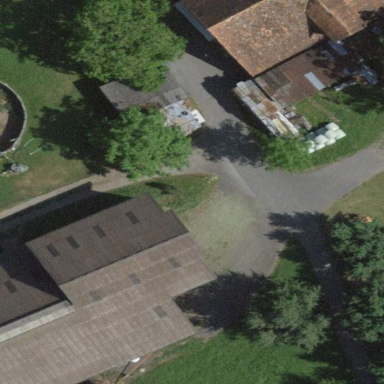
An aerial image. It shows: Farmyard area.